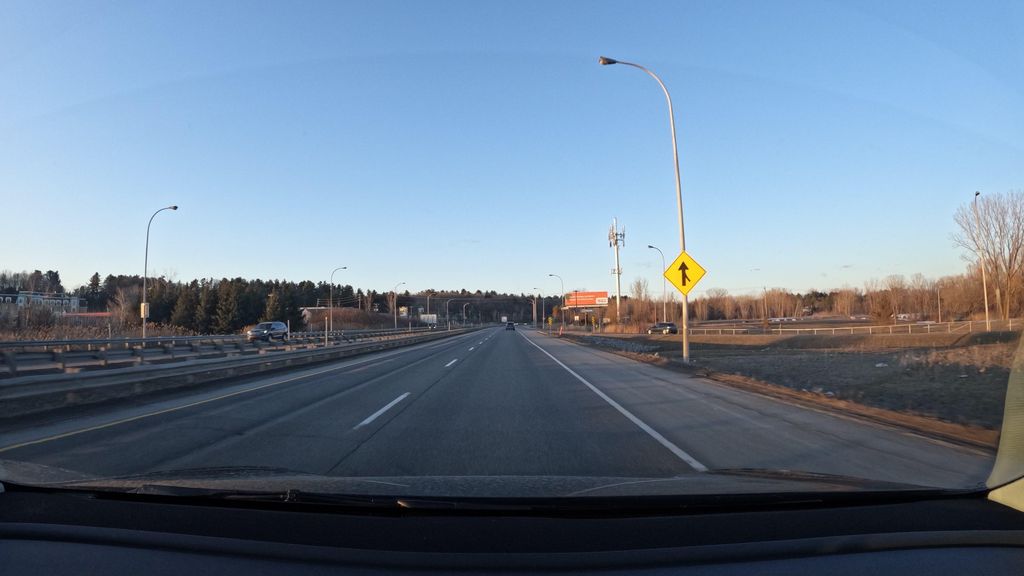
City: montreal